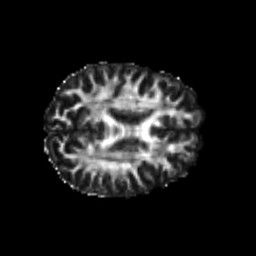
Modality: FA
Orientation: axial
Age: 21
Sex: female
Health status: healthy
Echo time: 0.074 s